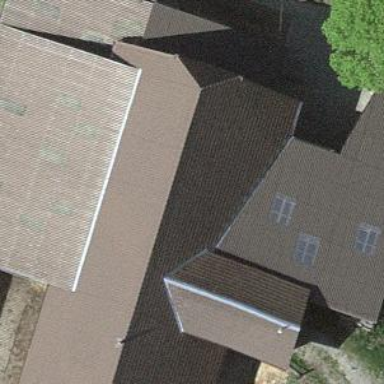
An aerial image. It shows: Farm building.